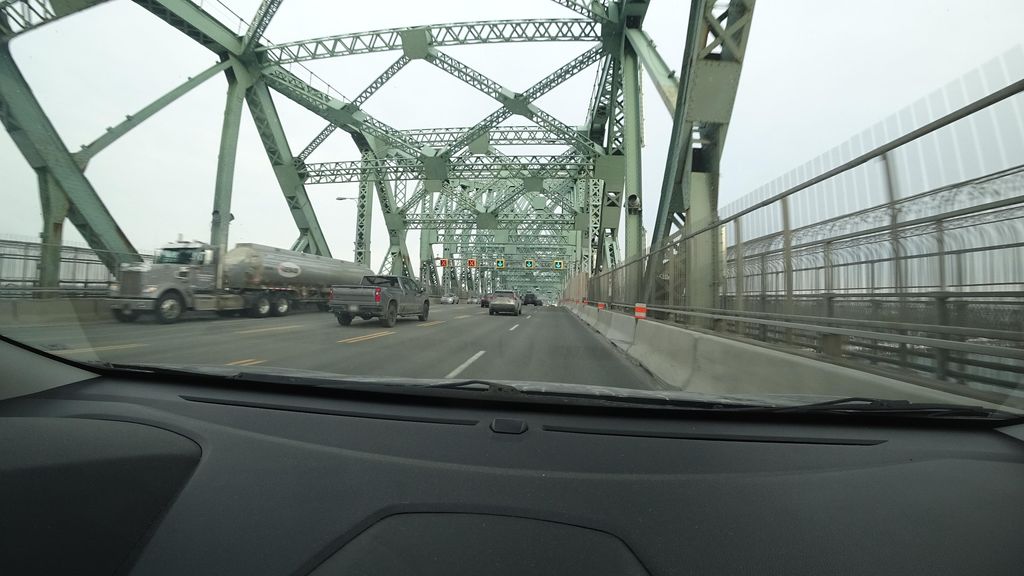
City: montreal